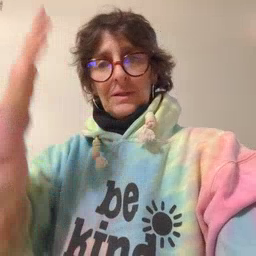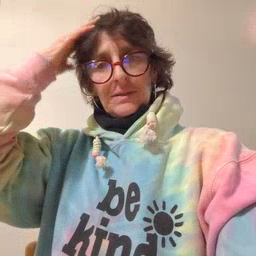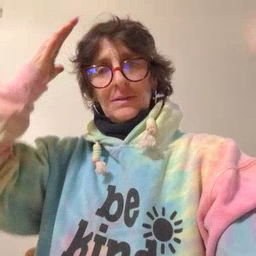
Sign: hat